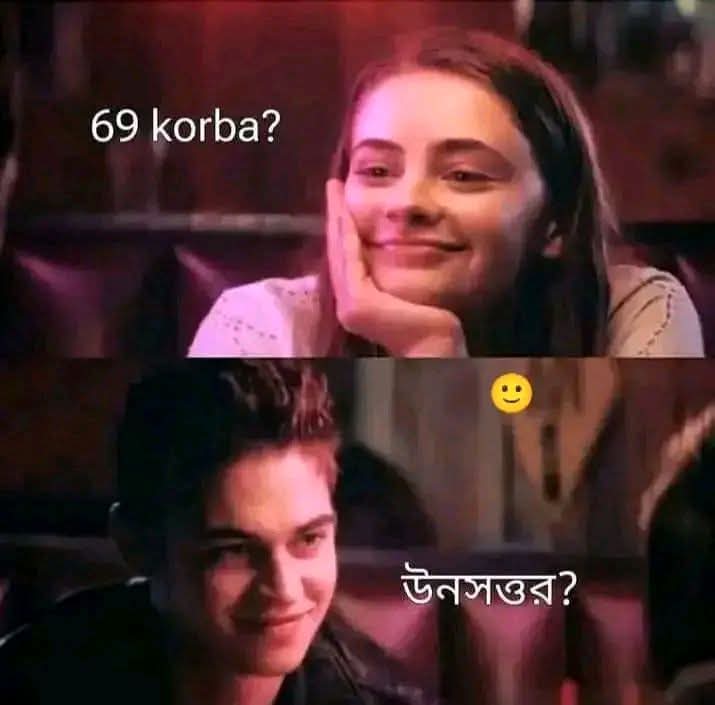
Text: 69 korba?
উনসত্তর?
Label: Non Hate